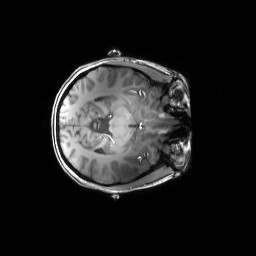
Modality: T1w
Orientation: axial
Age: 30
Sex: female
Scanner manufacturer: siemens
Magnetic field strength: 6.98 T
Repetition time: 2.37 s
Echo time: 0.00231 s